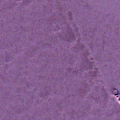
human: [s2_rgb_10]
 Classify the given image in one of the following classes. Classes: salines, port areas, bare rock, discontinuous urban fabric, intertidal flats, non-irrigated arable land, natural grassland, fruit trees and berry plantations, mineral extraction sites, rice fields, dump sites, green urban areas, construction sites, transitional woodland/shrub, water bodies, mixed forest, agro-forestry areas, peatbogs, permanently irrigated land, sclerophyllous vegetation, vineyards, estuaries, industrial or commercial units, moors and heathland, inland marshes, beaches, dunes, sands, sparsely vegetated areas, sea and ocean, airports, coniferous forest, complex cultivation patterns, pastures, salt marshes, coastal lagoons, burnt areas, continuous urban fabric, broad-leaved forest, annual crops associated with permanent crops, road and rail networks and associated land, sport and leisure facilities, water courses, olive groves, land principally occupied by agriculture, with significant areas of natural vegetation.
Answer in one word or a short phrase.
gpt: sea and ocean